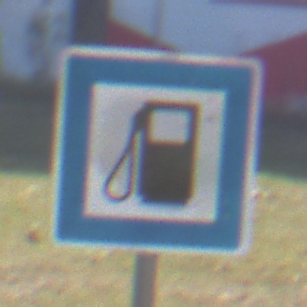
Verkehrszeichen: Tankstelle
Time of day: MorningAfternoon
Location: Outdoor (Suburban)
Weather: PartlyCloudy
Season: NotSpecified
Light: Natural